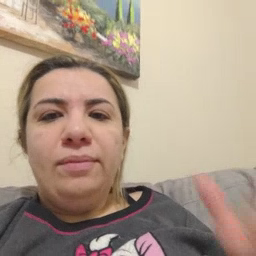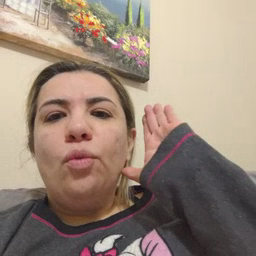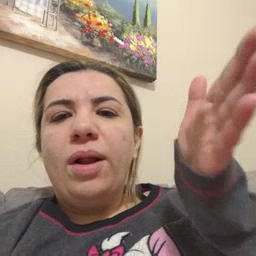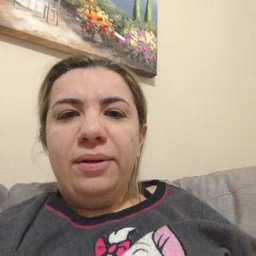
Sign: will